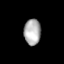
Tissue: lung
Cell type: Fibroblasts
Senescence score: 0.5487
Nuclear area (px): 426
Mean DAPI intensity: 175.218